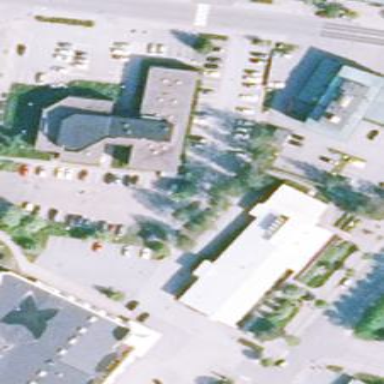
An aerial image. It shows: Parking lot with asphalt surface designed for park and ride facility.